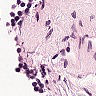
Metastatic tissue present: no